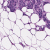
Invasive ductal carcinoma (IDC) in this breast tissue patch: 1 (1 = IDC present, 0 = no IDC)